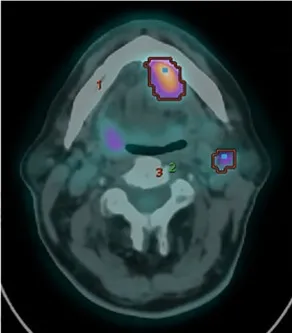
Preoperative NMR and PET examinations. (B) PET images revealed a focal hyperfixation area of the left oral floor and two concomitant areas of radioisotope uptake in the left submandibular and unilateral mandibular seat of the lymph nodes.
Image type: radiology (pet)